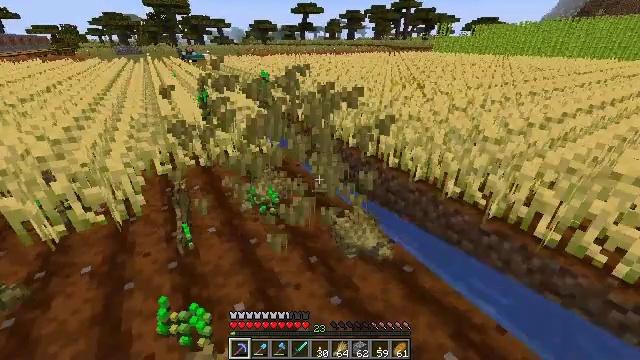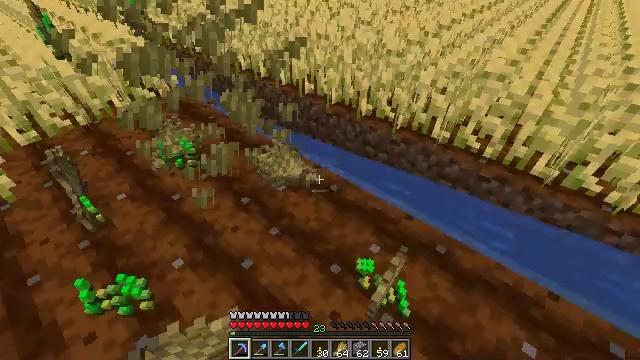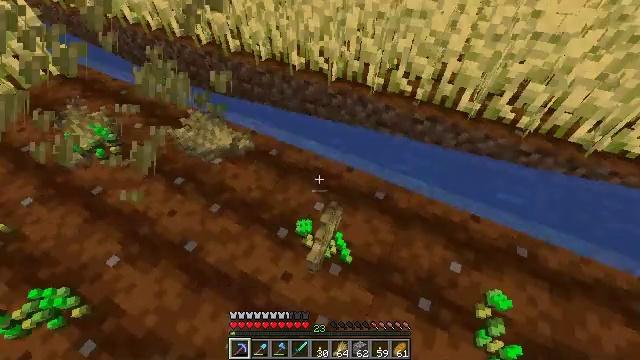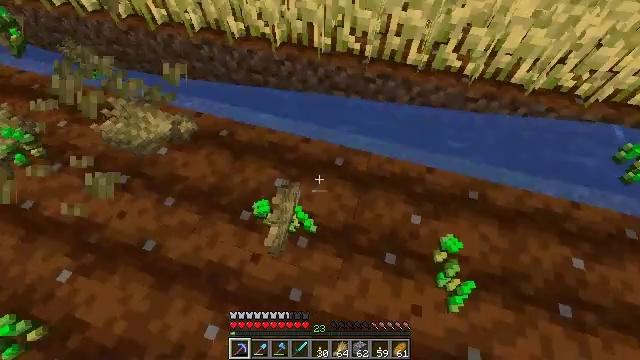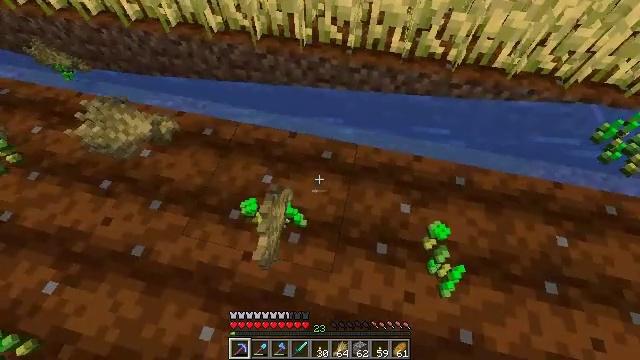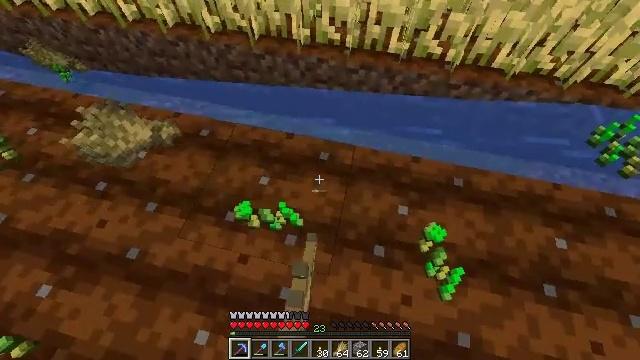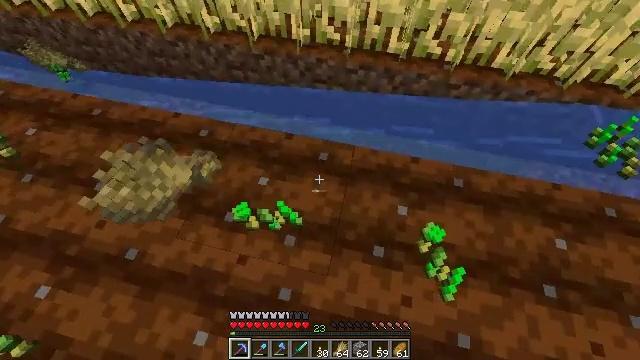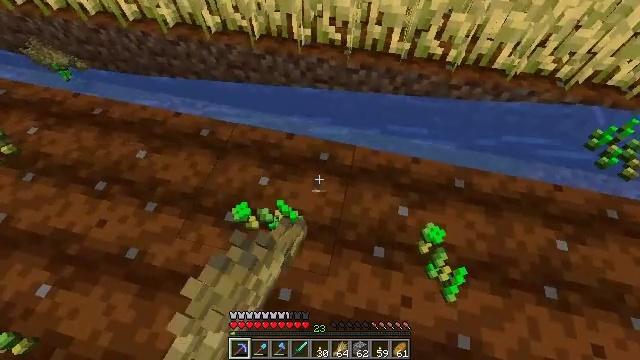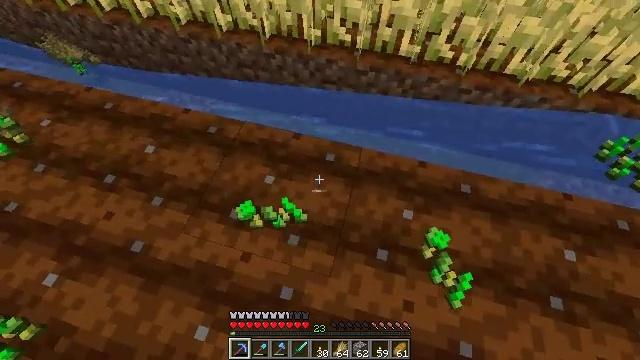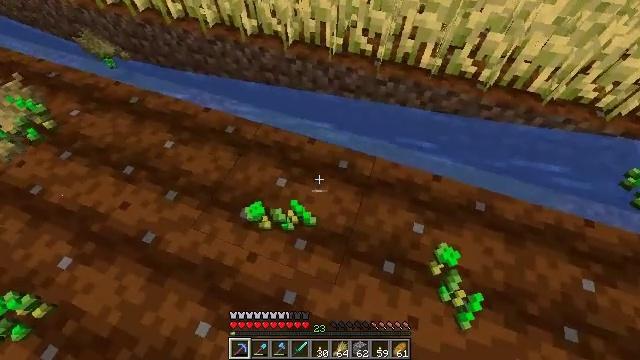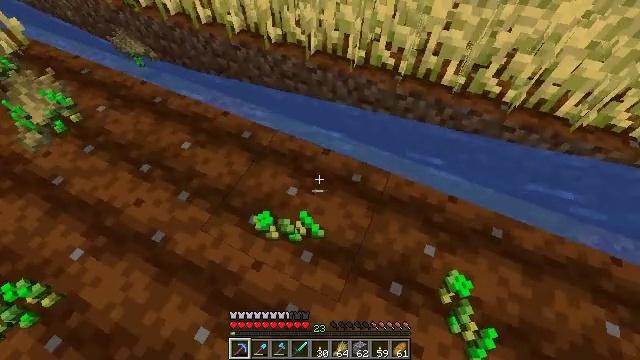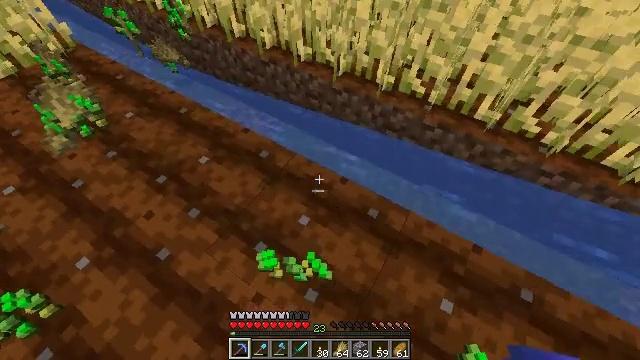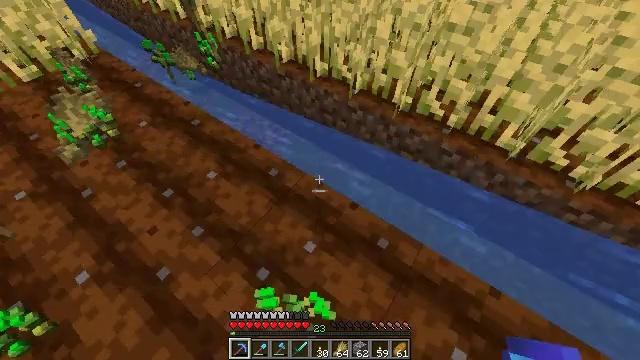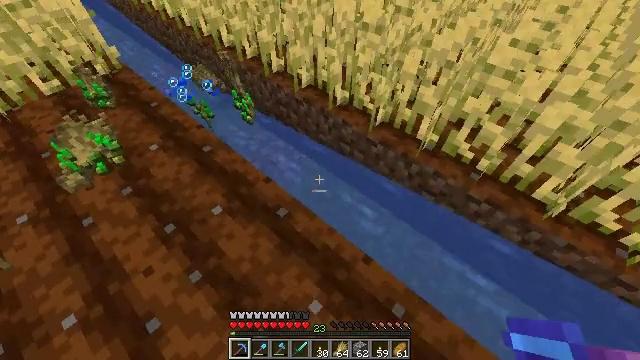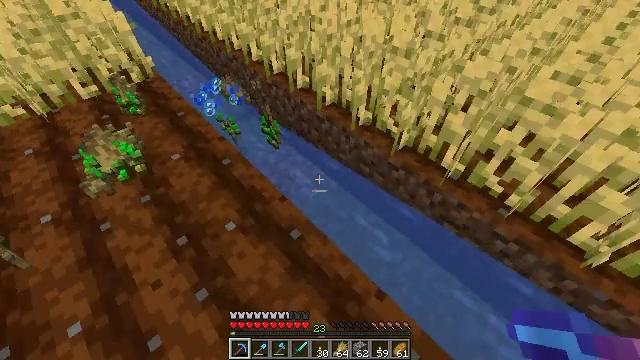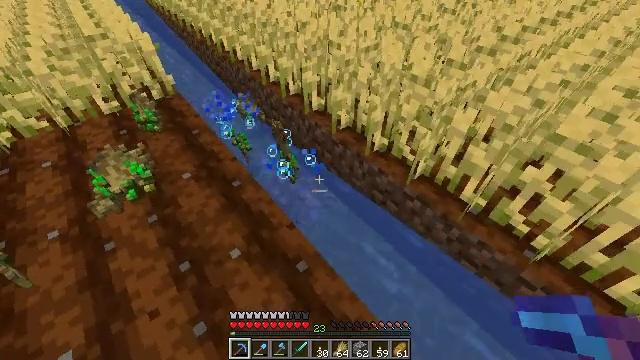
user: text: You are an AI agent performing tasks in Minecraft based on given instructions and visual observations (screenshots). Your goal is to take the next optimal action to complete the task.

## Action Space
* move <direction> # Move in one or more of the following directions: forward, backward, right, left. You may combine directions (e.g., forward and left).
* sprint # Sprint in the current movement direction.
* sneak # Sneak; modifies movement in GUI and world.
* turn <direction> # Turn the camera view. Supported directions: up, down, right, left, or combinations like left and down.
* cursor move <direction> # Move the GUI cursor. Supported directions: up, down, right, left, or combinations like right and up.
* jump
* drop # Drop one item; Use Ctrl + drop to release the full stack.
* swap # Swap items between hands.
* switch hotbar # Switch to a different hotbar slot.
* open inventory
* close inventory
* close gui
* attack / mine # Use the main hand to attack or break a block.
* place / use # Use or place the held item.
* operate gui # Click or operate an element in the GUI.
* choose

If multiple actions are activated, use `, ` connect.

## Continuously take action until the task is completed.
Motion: motion action
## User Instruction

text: Gather wheat by left-clicking on it.
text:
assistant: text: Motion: move right, turn right and down
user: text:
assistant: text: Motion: turn right and down
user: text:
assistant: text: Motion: turn right and down
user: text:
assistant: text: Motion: turn right and down
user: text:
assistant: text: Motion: no_op
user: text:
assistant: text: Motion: no_op
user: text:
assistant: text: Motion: no_op
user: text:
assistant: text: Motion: turn left
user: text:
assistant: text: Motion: turn left and up
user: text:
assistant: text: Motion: move forward, turn left and up
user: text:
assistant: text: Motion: move forward, turn left and up
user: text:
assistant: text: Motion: move forward, turn left and up
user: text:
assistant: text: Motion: move forward, turn left and up
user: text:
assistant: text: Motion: move forward, turn left and up
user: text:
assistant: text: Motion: move forward and move left, turn left and up
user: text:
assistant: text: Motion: move forward and move left, turn left and up
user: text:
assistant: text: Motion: move forward and move left, turn left and up
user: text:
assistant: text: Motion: move forward and move left, turn left
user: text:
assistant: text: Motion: move forward and move left
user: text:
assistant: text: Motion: move forward
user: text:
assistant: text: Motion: move forward
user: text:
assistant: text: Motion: move forward
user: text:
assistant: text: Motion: move right
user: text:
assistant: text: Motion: move right
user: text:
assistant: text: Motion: move forward and move right, turn left
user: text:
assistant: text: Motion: move forward and move right, turn left
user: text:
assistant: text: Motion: move forward and move right, turn left
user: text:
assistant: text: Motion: move forward and move right, turn left
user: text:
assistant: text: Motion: move forward, turn left
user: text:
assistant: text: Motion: move forward, turn left and up